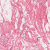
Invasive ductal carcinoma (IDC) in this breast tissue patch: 0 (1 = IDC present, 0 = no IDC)